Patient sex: F
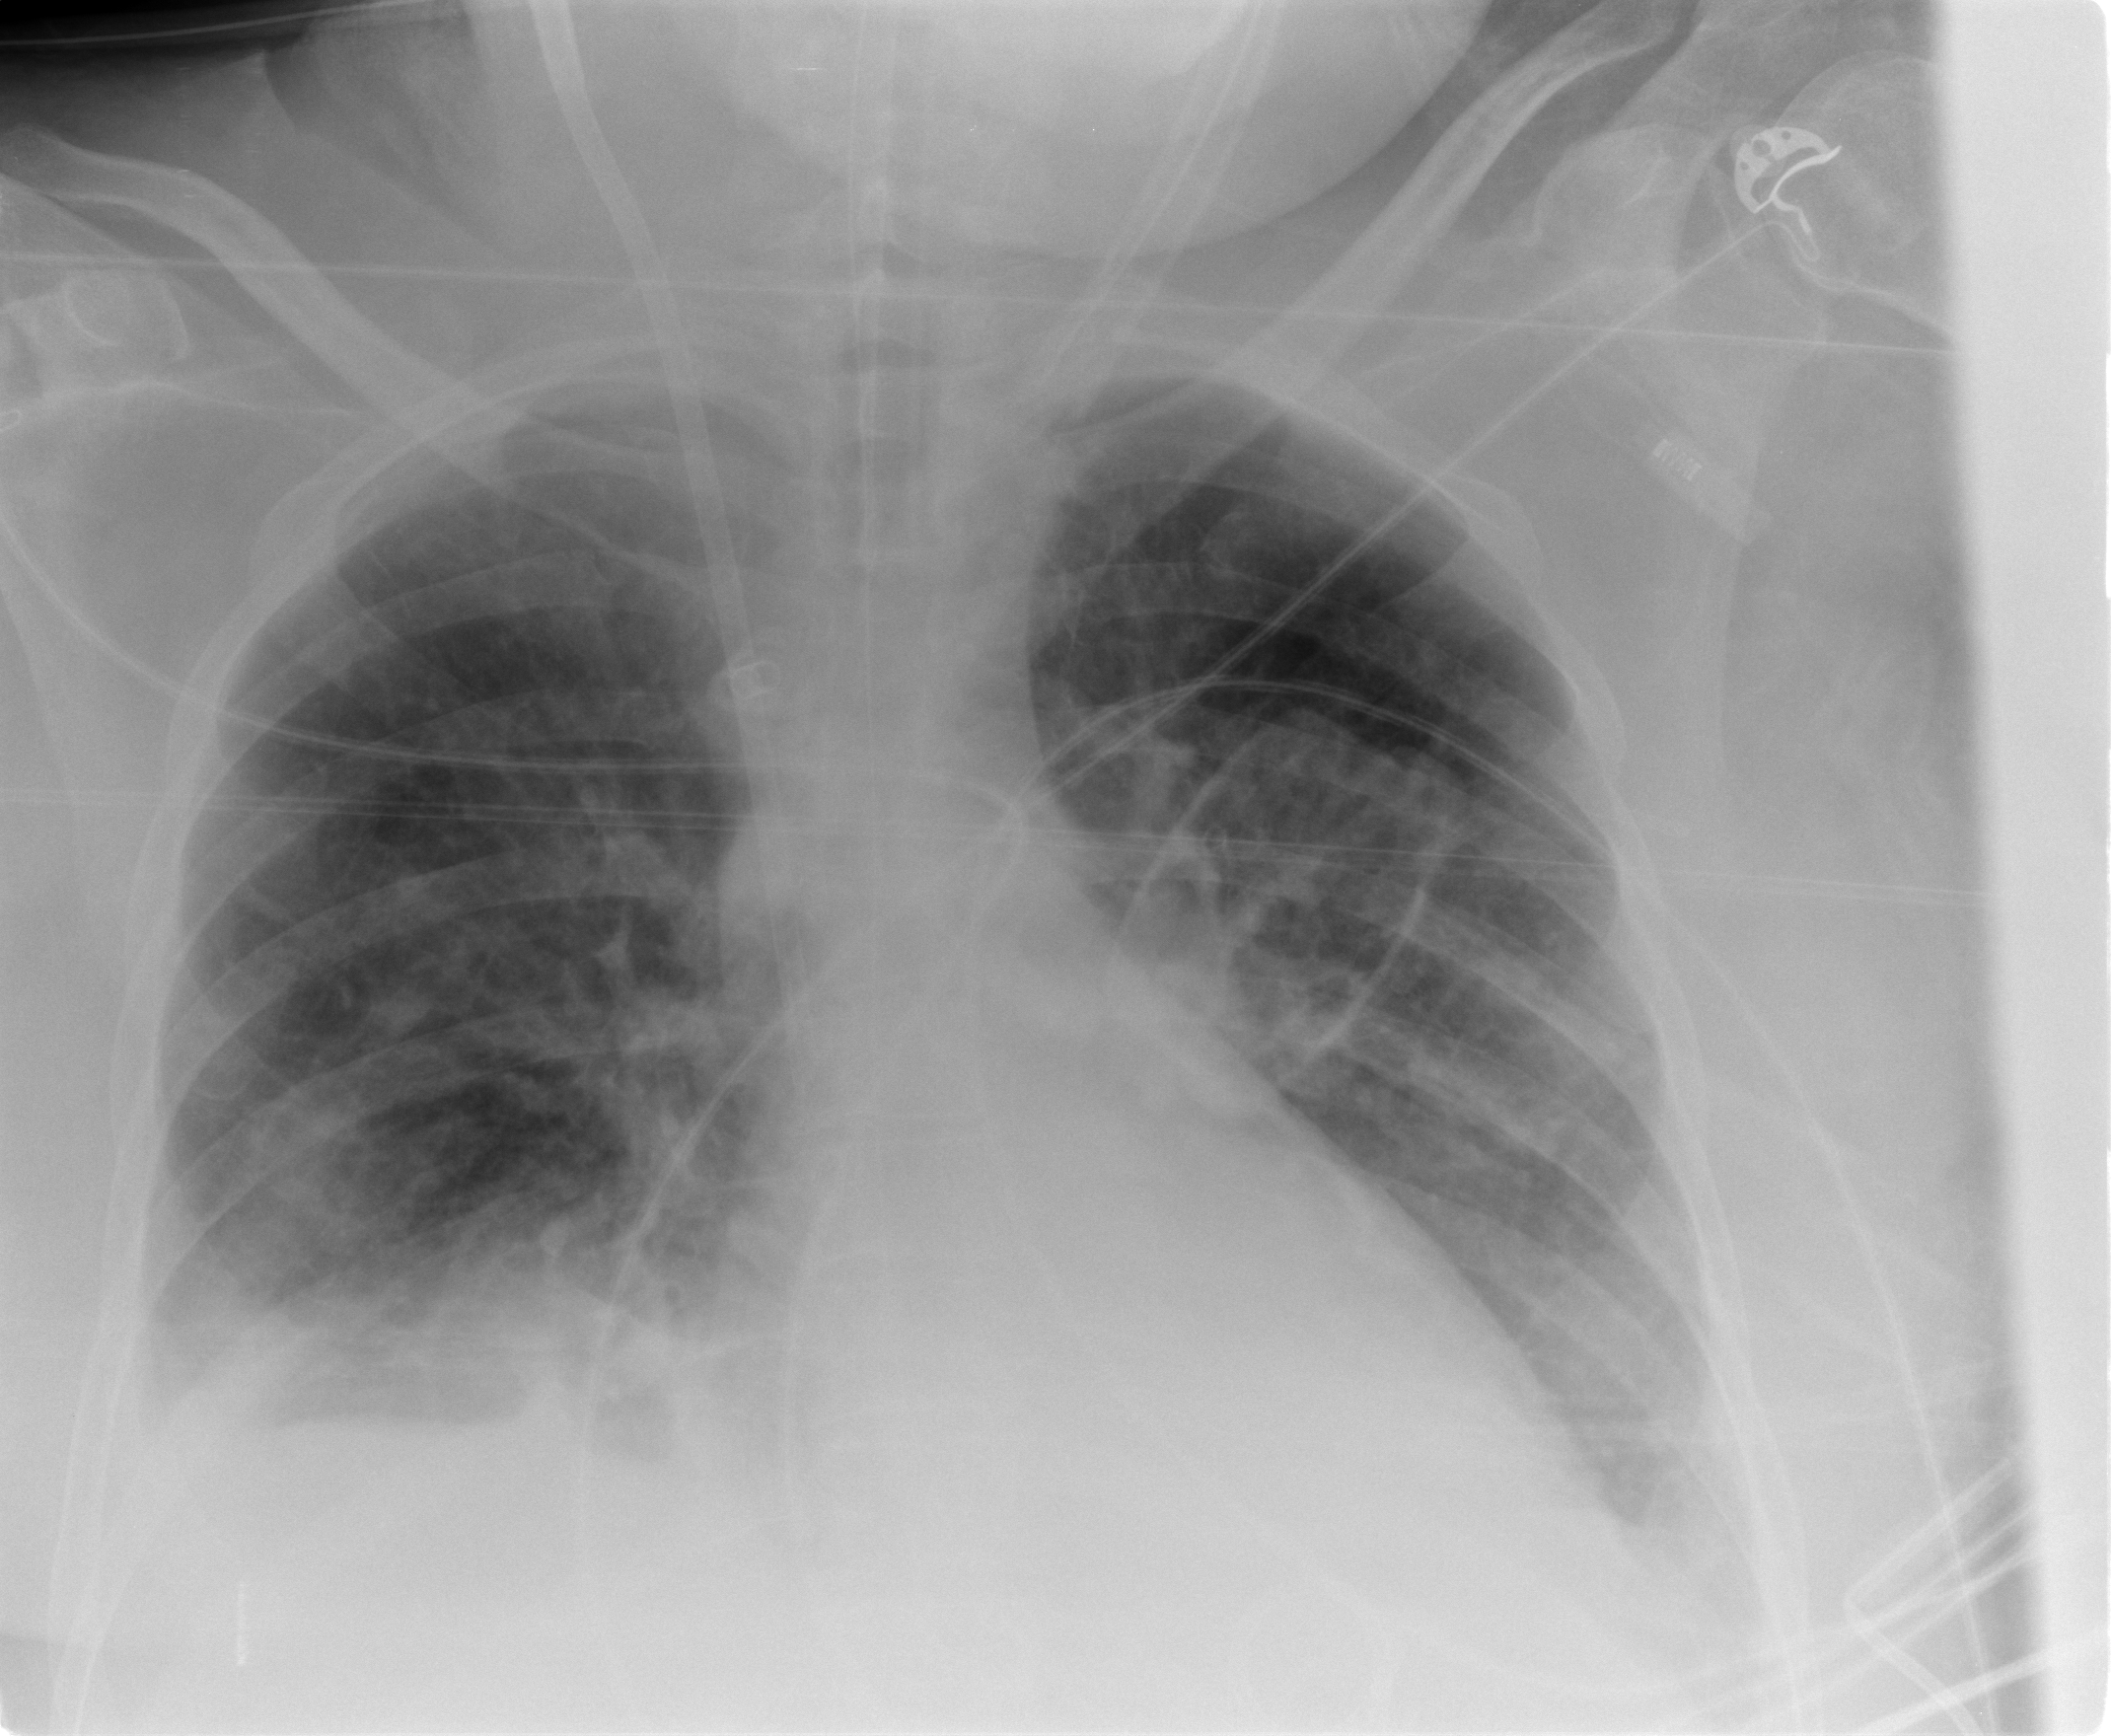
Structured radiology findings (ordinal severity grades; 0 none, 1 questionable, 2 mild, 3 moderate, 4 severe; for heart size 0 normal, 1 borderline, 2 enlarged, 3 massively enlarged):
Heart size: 0
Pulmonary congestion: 1
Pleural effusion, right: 2
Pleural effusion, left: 2
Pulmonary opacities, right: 2
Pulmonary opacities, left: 2
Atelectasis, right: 2
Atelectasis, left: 2